Interaction volume radius: 10 \u00c5
Interaction volume height: 15 \u00c5
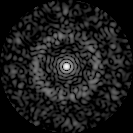
Disorder parameter: 0.834